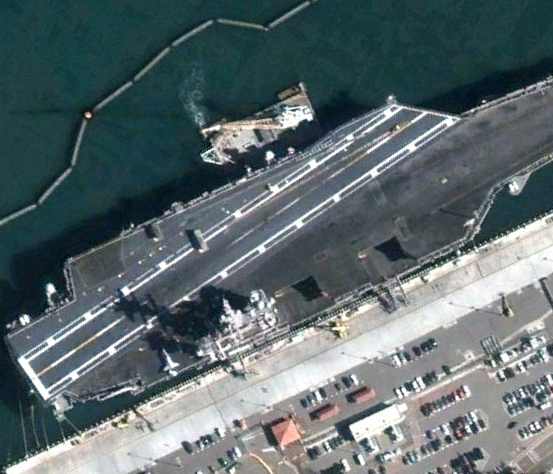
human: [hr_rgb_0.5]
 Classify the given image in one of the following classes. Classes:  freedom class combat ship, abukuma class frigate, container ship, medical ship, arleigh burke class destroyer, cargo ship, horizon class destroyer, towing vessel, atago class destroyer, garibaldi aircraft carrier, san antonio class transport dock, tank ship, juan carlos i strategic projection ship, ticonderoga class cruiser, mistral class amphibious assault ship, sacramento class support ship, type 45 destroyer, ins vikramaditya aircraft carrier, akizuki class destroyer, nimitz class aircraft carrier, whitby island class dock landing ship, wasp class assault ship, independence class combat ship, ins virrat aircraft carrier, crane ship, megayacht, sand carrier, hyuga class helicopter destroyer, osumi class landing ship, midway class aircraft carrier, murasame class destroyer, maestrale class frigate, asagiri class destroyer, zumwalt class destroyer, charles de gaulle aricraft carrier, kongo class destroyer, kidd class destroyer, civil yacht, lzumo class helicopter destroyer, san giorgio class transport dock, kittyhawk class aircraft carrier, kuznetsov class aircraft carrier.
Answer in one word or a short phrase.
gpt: Nimitz class aircraft carrier